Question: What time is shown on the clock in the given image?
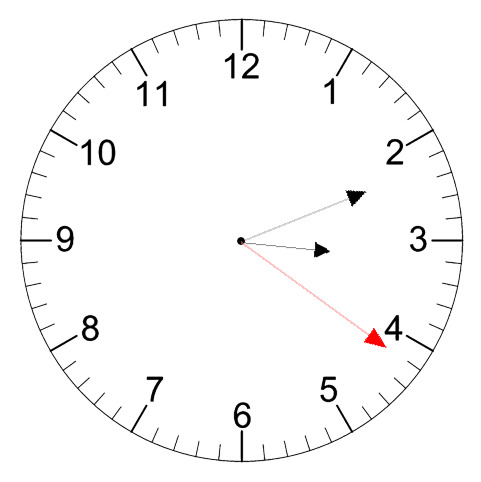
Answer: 03:11:21